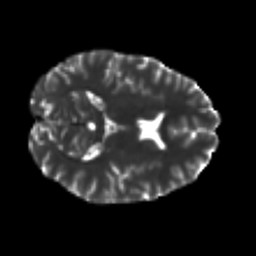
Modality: T2w
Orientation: axial
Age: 24
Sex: male
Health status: healthy
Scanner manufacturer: ge
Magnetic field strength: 3 T
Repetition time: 11 s
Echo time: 0.072 s